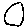
Label: circle